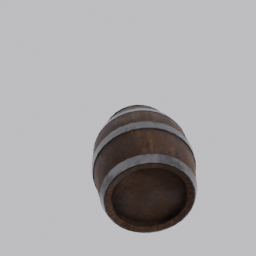
Label: decoration